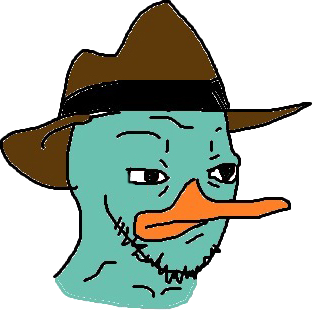
Label: 5_Soyjak